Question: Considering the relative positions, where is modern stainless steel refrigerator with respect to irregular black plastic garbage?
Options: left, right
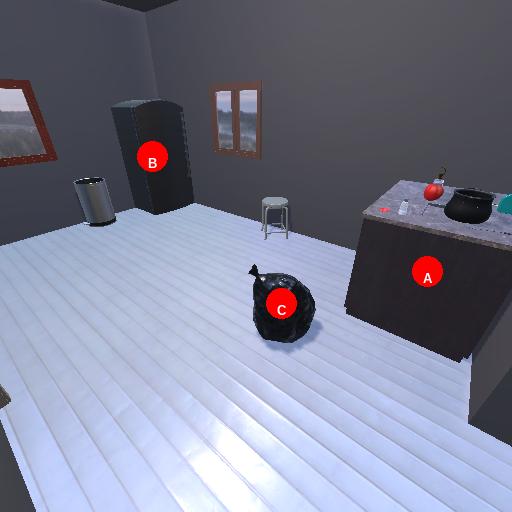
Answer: left